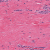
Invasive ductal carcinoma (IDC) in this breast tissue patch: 0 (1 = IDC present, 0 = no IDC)